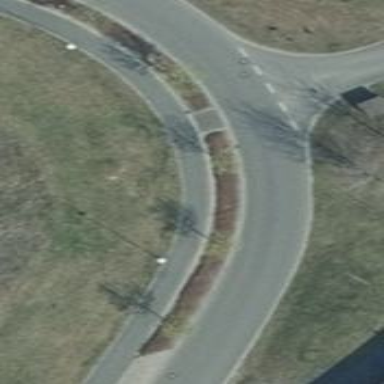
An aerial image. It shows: Avenue lined with trees.